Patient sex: M
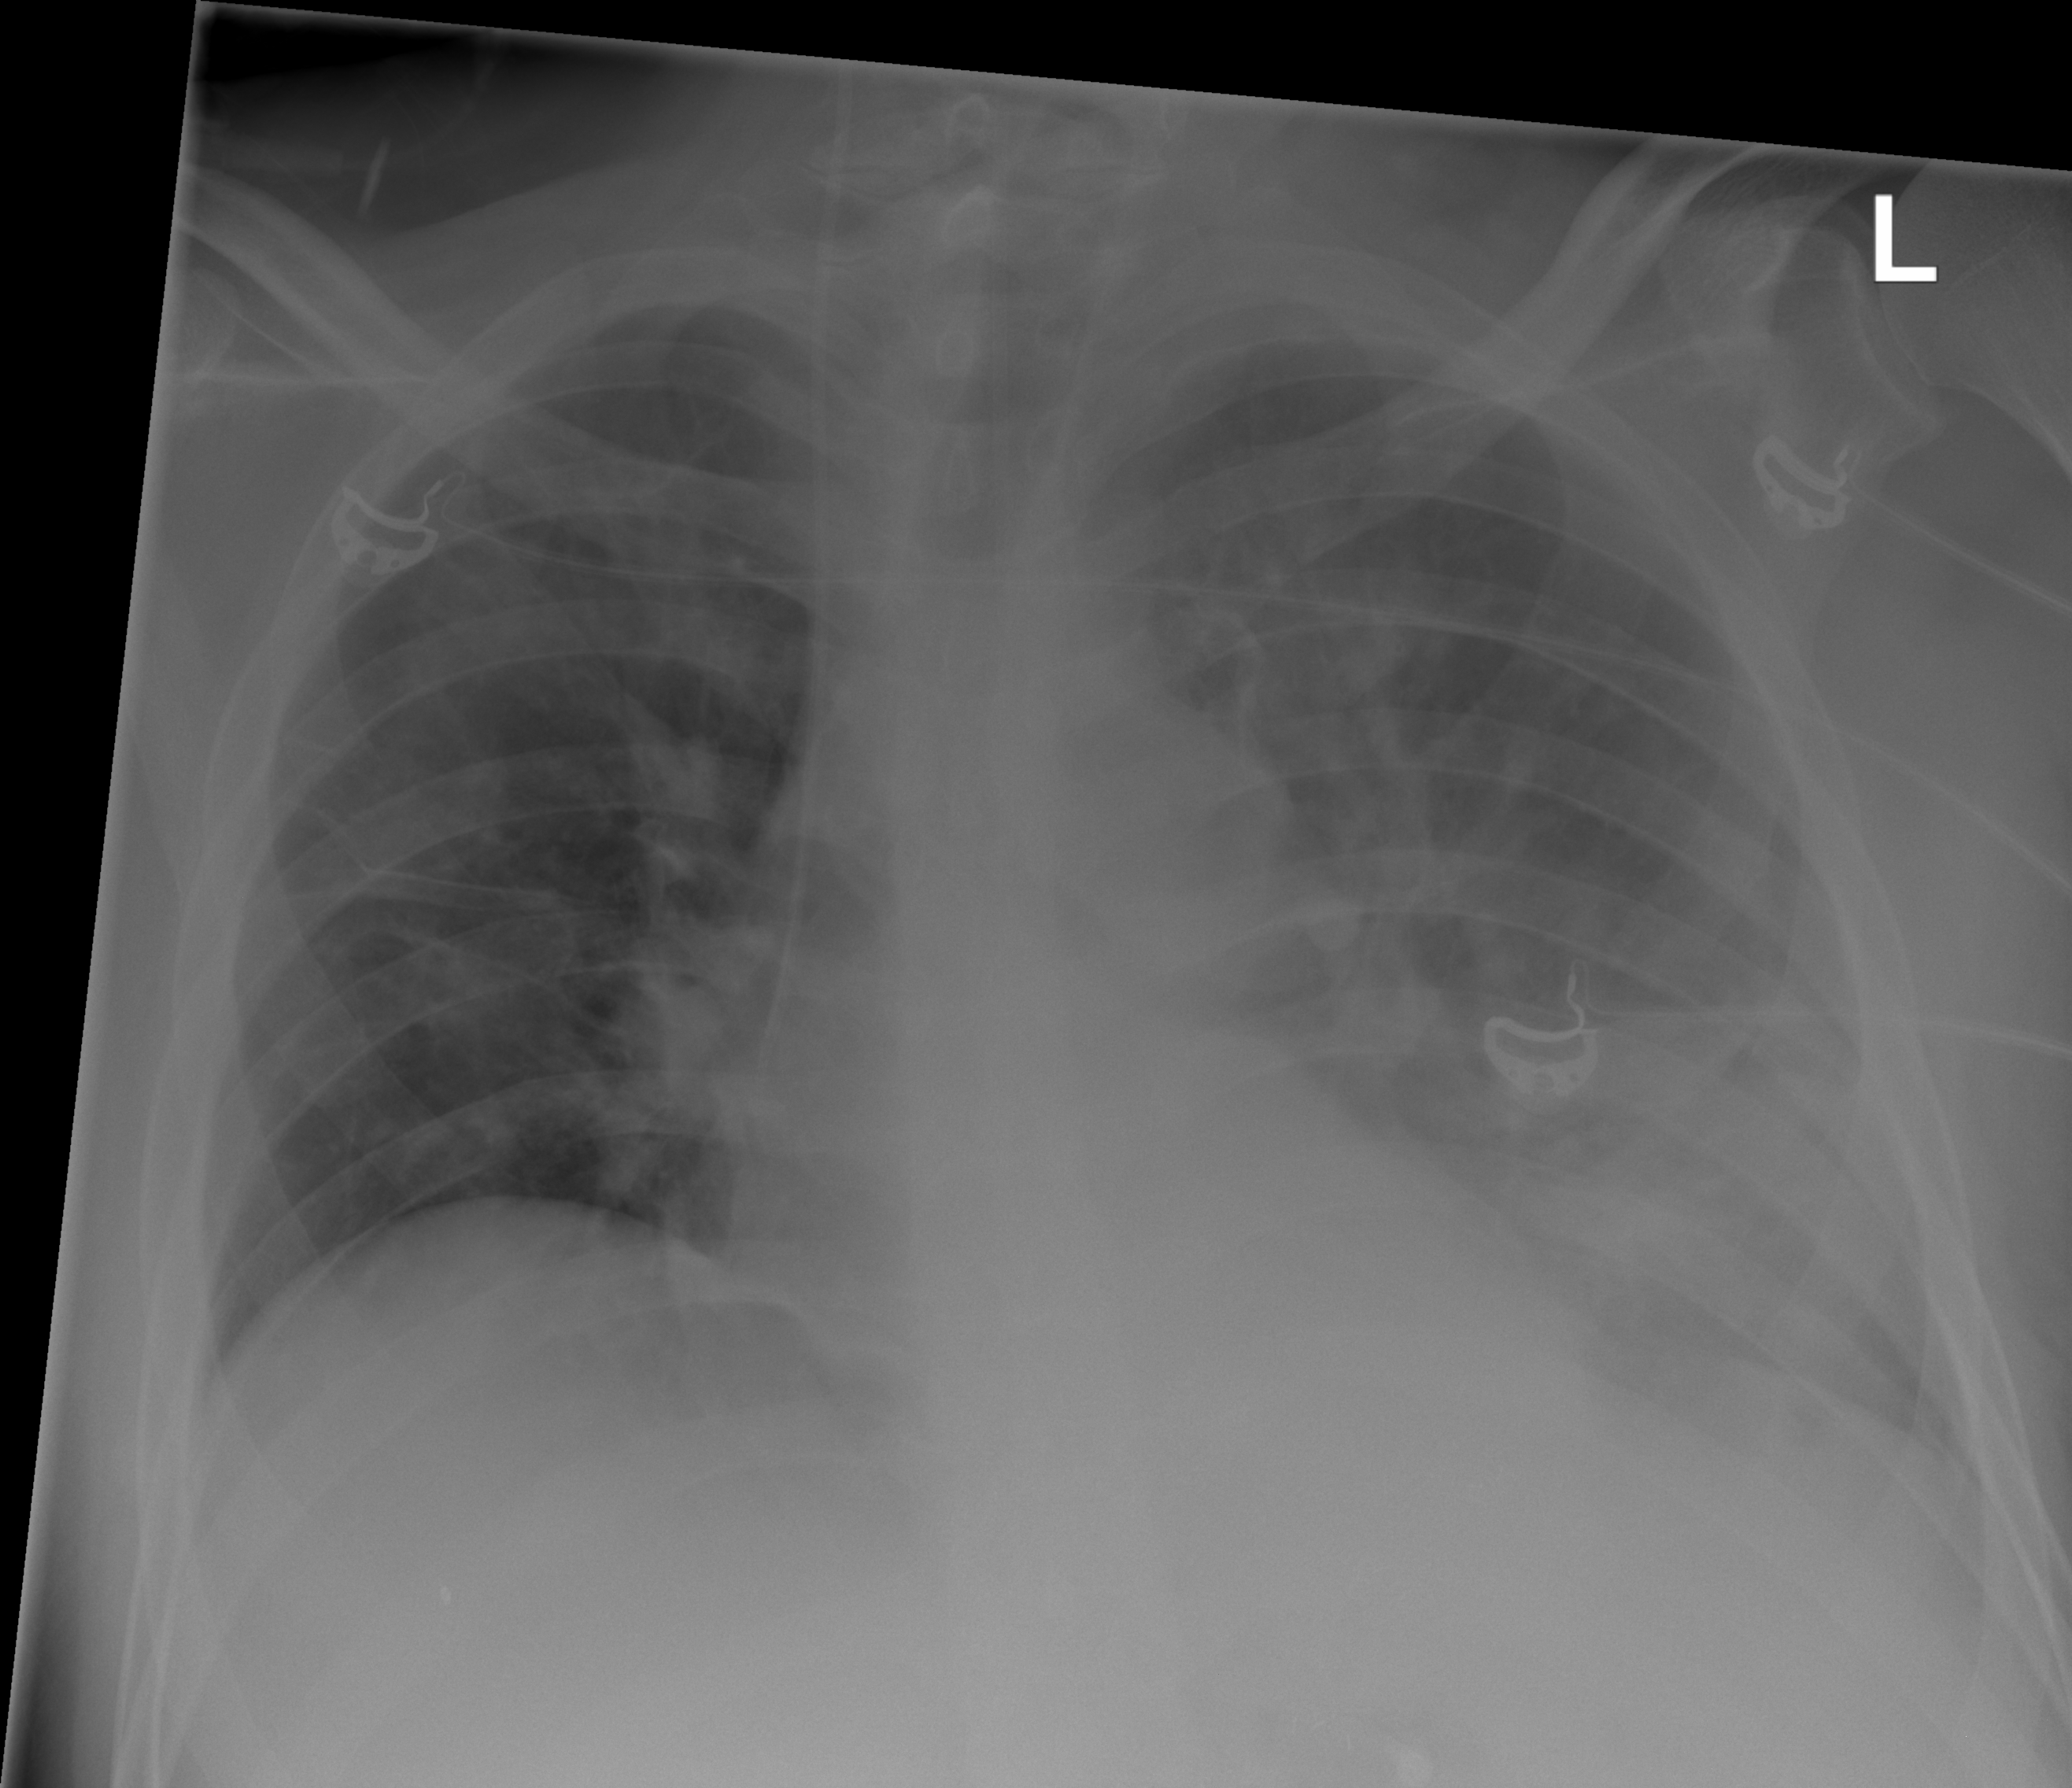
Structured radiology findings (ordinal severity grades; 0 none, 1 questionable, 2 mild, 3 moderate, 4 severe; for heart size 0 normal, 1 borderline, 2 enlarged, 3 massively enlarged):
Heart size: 0
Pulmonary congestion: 1
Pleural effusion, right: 0
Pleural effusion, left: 3
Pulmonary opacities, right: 0
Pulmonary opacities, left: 0
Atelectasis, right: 2
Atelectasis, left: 3